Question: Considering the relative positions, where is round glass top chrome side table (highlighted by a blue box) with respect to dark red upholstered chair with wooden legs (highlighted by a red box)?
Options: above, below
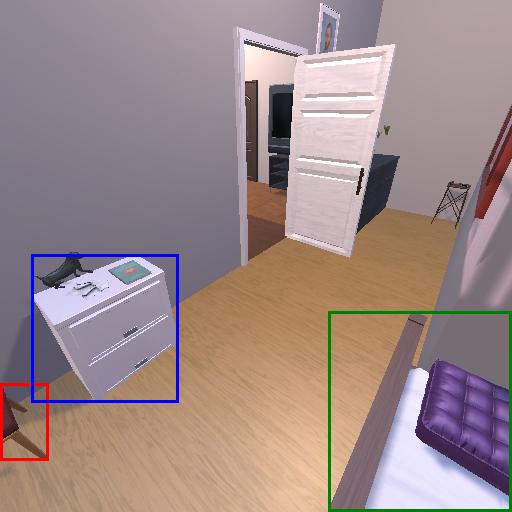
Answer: above